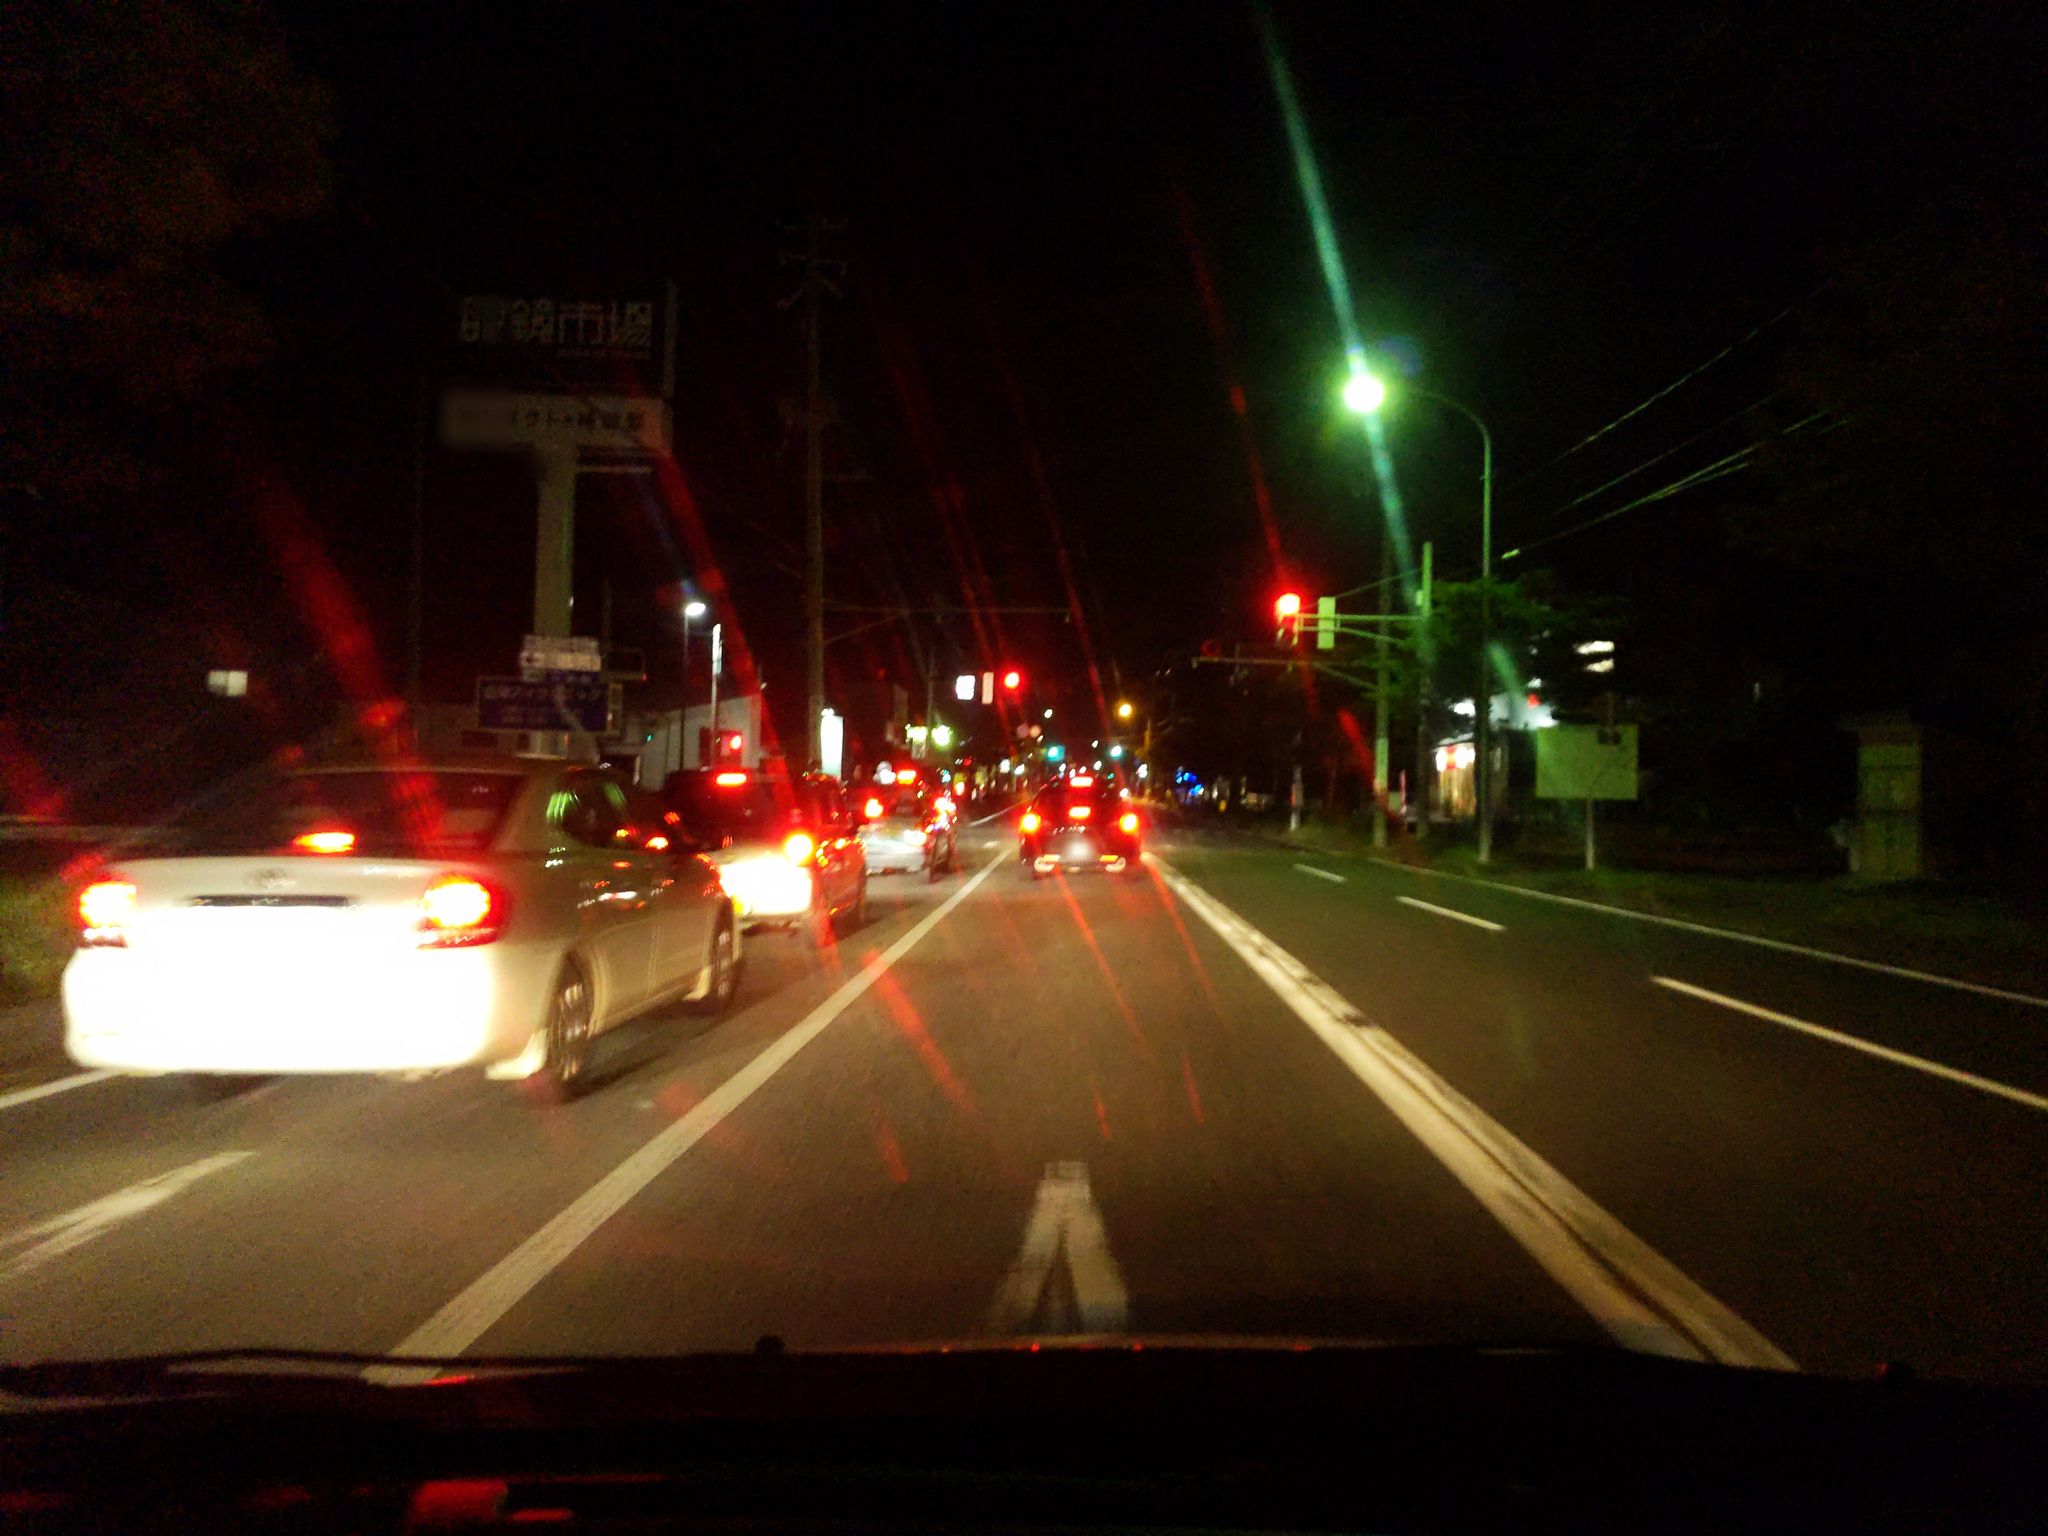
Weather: clear
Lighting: night
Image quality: slightly poor
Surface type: driving surface
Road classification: tertiary
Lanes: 4.0
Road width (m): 3
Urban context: urban centre
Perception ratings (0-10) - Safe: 0.64, Lively: 2.97, Beautiful: 4.76, Boring: 1.53, Depressing: 2.09, Wealthy: 4.67